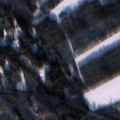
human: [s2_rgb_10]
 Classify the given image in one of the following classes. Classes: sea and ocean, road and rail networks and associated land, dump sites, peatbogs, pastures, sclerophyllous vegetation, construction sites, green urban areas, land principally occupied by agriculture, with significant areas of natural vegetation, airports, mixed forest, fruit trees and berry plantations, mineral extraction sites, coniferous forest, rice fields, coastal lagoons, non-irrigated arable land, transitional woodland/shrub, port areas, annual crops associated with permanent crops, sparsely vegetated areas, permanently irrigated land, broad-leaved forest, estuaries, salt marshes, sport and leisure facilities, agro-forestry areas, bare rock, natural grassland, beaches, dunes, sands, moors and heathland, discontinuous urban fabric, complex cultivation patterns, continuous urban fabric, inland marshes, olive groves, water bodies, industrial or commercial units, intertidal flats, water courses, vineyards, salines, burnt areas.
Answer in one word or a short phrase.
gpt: coniferous forest, mixed forest